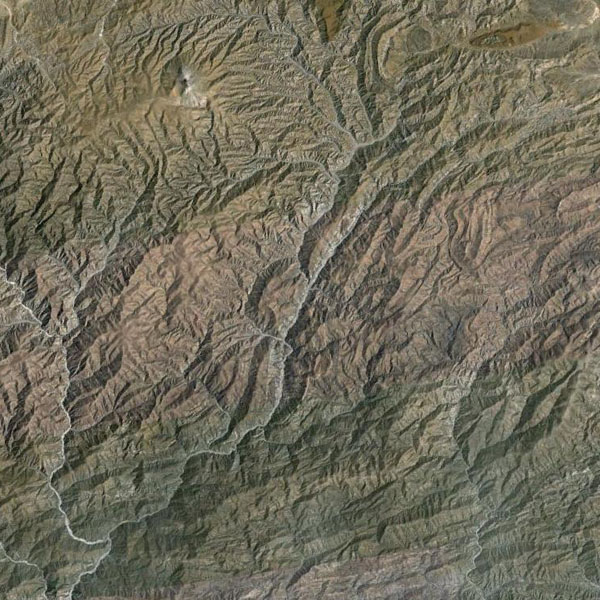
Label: Mountain